Field crop: maize
Growth stage: 2
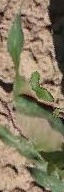
Species: maize